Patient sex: M
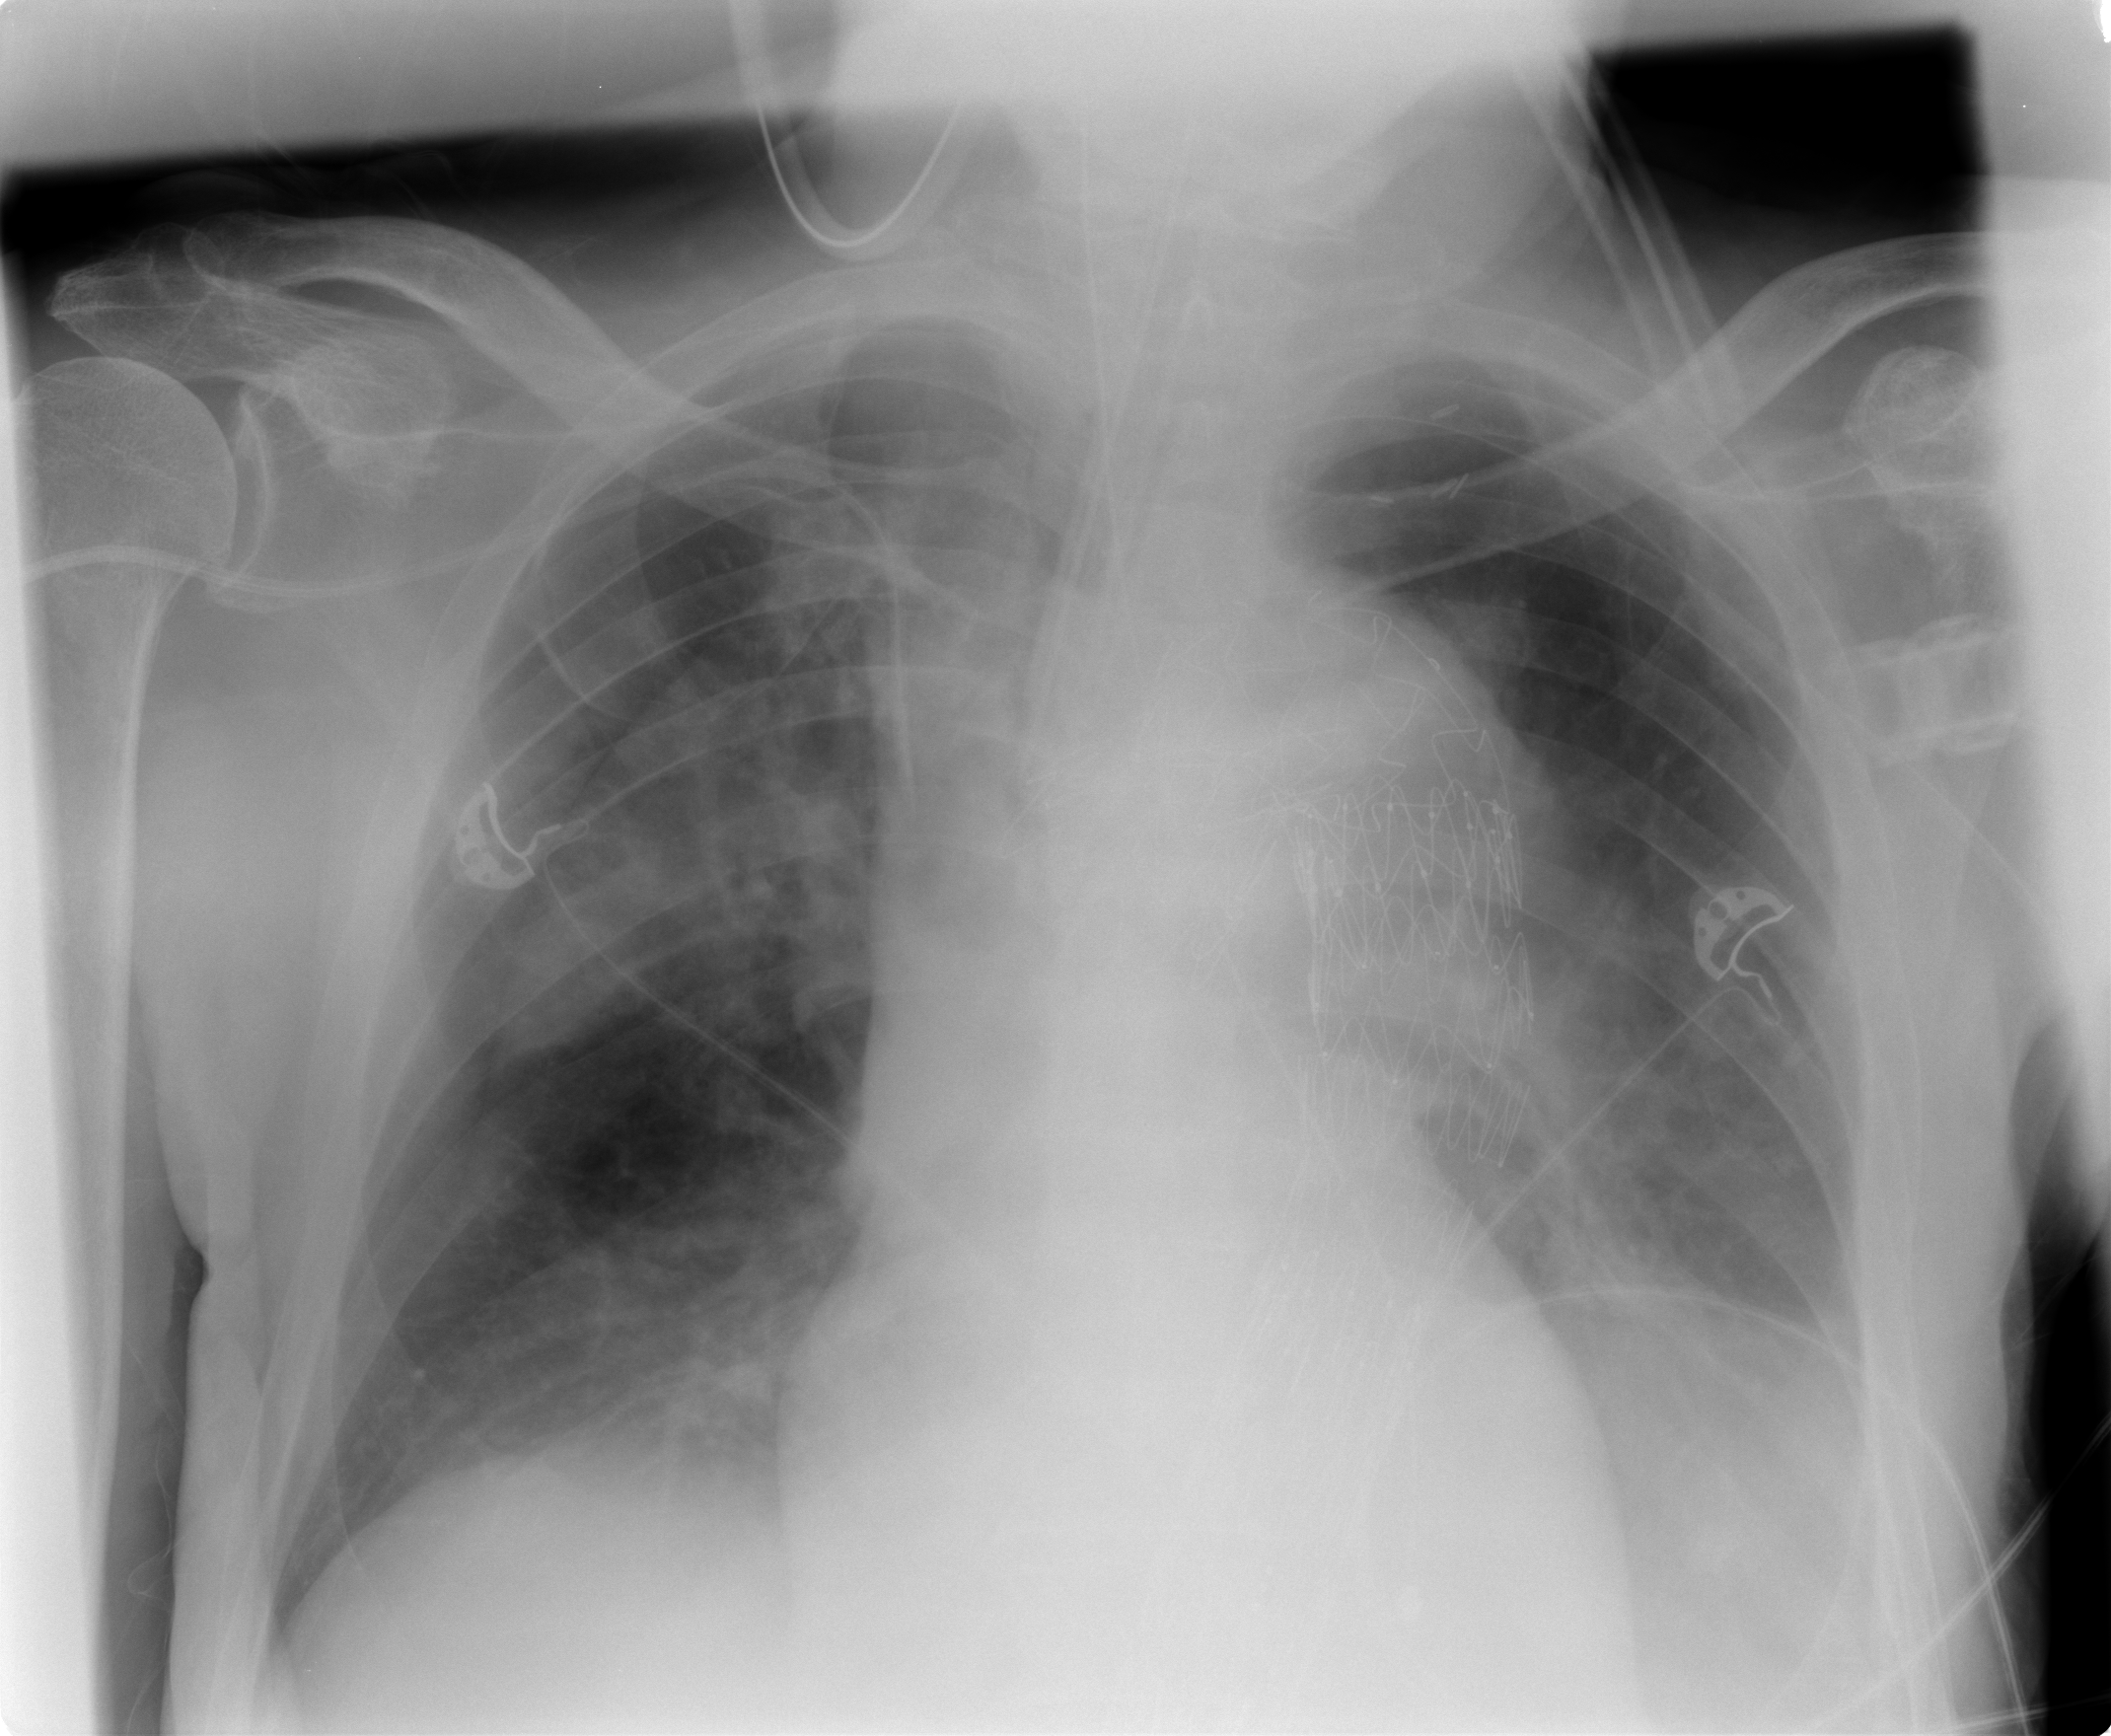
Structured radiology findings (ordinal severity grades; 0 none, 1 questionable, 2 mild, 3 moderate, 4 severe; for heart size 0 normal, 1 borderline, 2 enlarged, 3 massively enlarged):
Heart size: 0
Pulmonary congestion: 0
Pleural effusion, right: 2
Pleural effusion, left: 2
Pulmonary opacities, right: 3
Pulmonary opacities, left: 0
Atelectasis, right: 2
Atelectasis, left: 2